Aerial crown-view tile of a tropical tree (Barro Colorado Island, Panama), acquired 20250915:
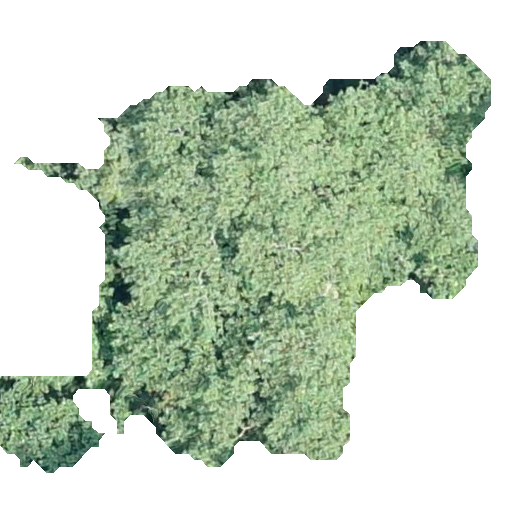
Species: Hieronyma alchorneoides
GBIF accepted scientific name: Hieronyma alchorneoides
Crown area: 181.005 m²